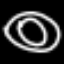
Label: donut